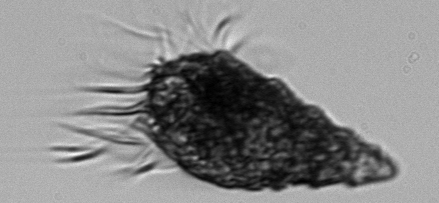
Label: Laboea_strobila